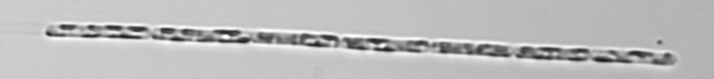
Label: Dactyliosolen_fragilissimus